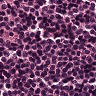
Metastatic tissue present: no